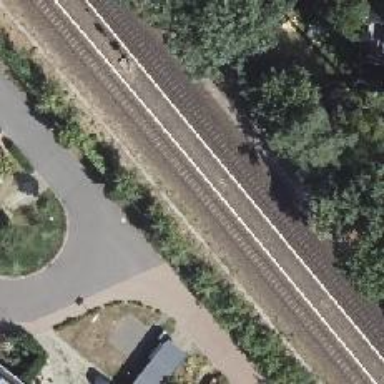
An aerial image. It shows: Historic light rail electrified railway with siding.